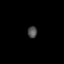
Tissue: lung
Cell type: Others
Senescence score: 0.2086
Nuclear area (px): 109
Mean DAPI intensity: 76.927